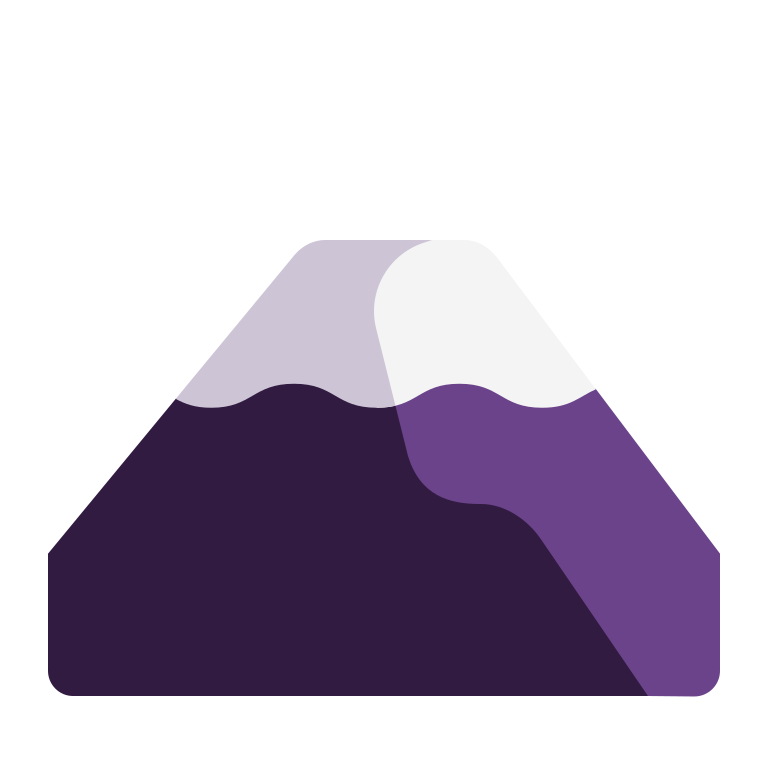
mount fuji flat